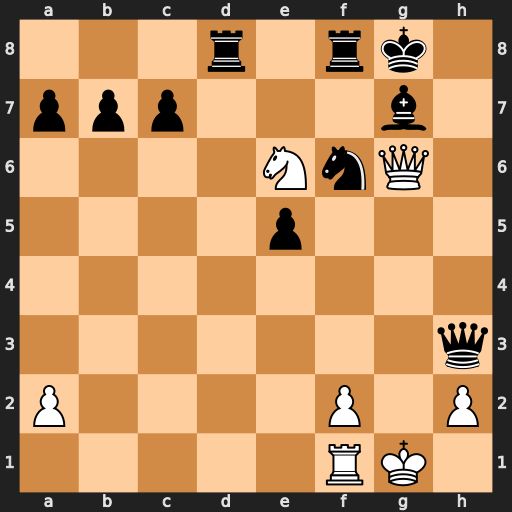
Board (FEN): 3r1rk1/ppp3b1/4NnQ1/4p3/8/7q/P4P1P/5RK1
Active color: w
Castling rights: -
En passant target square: -
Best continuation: Qxg7#